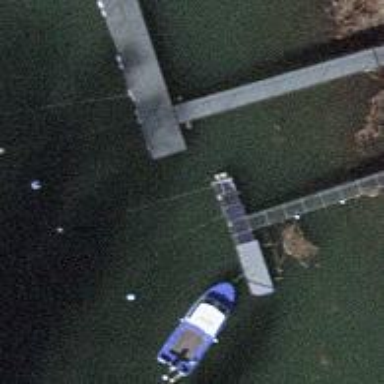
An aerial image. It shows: Man-made pier.